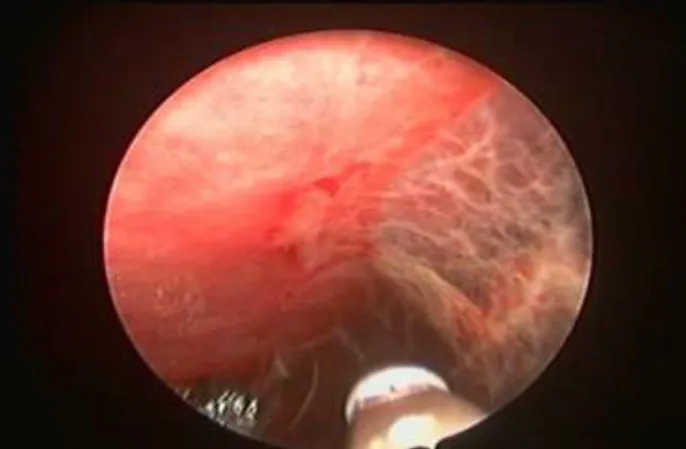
Medical thoracoscopy view, showing inflamed parietal pleura with few adhesions.
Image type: endoscopy (other_endoscopy)